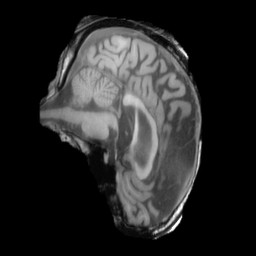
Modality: T1w
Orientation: sagittal
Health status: ill
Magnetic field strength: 3 T